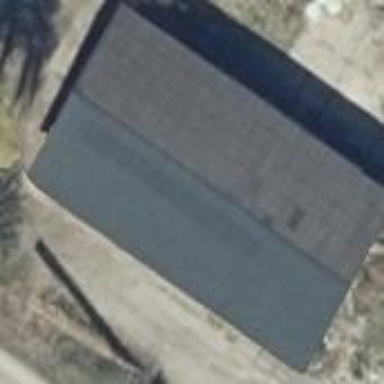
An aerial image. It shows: Farm auxiliary building with gabled roof oriented along and painted in dark grey color.